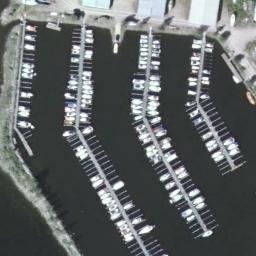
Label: harbor